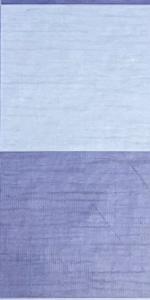
Label: Empty